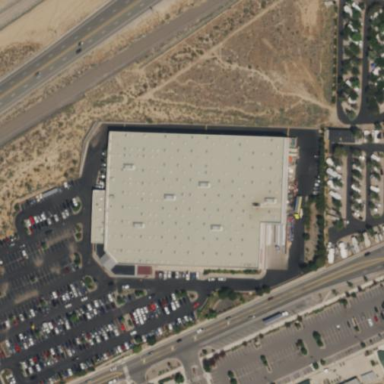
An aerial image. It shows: Retail building that operates as wholesale shop.